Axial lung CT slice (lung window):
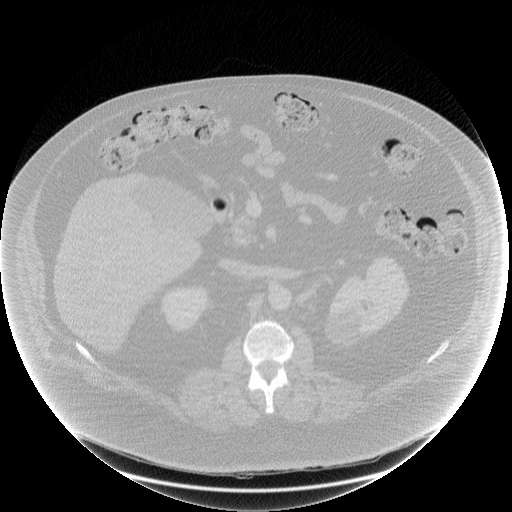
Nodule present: no